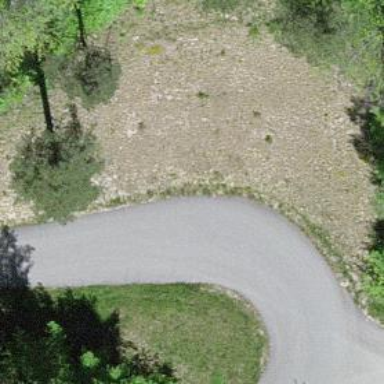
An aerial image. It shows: Unclassified road.